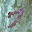
Label: 7